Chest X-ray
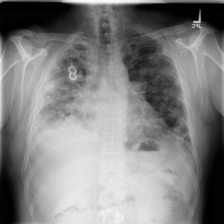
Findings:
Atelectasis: negative
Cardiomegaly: positive
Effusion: positive
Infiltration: positive
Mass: positive
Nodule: negative
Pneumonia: negative
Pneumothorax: negative
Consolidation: negative
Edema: negative
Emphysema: negative
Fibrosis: negative
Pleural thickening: negative
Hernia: negative